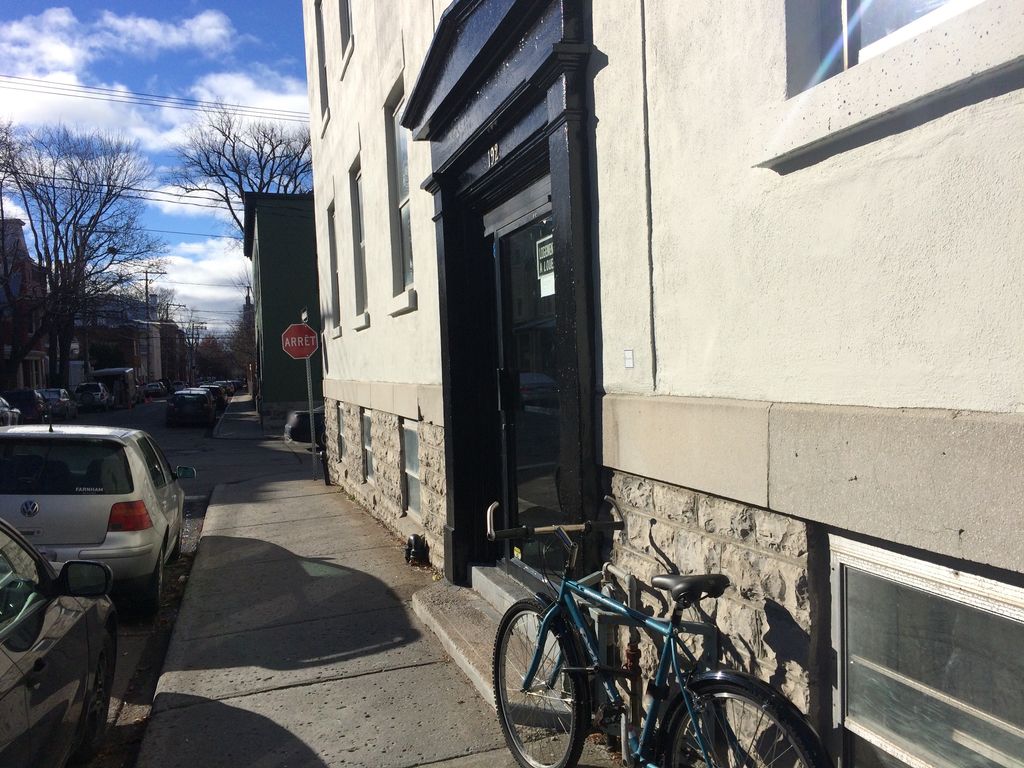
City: quebec_city